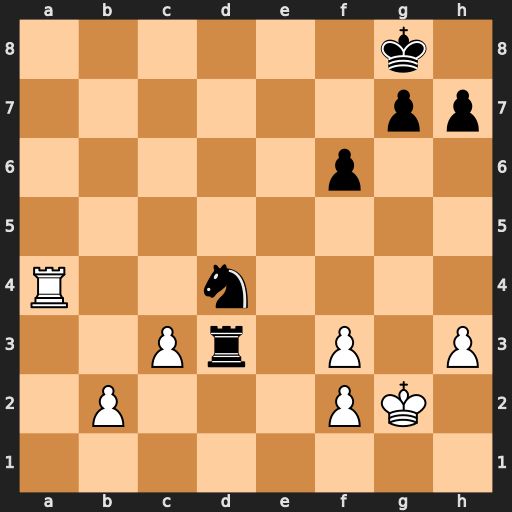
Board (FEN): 6k1/6pp/5p2/8/R2n4/2Pr1P1P/1P3PK1/8
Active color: w
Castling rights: -
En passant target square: -
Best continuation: Rxd4 Rxd4 cxd4